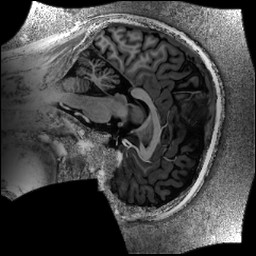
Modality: UNIT1
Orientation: sagittal
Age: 31
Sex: male
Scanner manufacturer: siemens
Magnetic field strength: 6.98 T
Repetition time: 6 s
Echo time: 0.00283 s